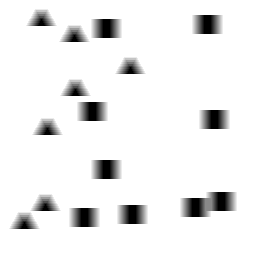
Squares: 9
Triangles: 7
Stars: 0
Total shapes: 16